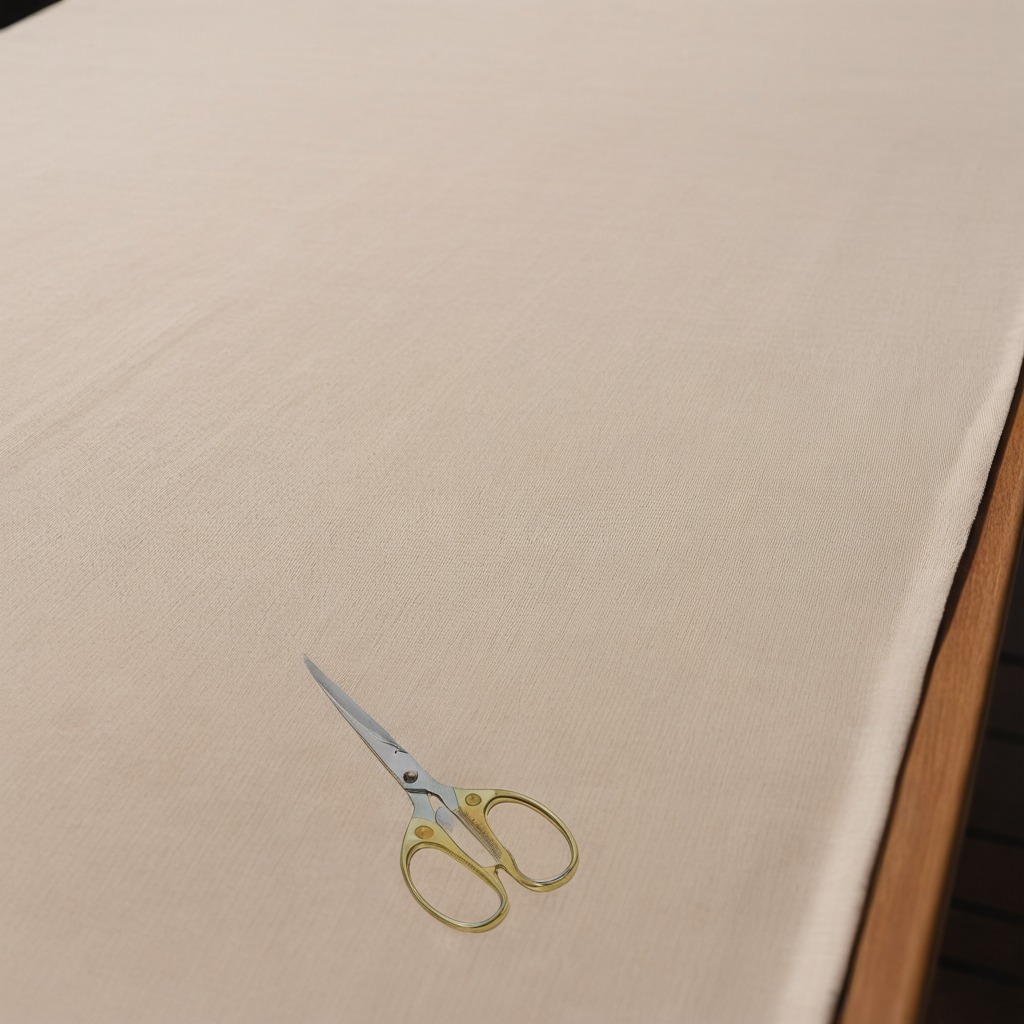
A scissor lying on a wooden table in an outdoor workshop during daytime bright natural light soft shadows worn but beneath the cloth